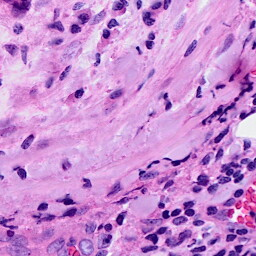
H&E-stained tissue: Breast